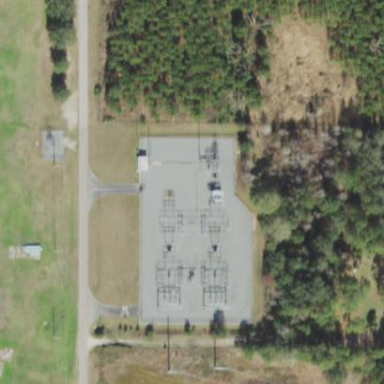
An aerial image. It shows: Industrial power substation surrounded by fence.